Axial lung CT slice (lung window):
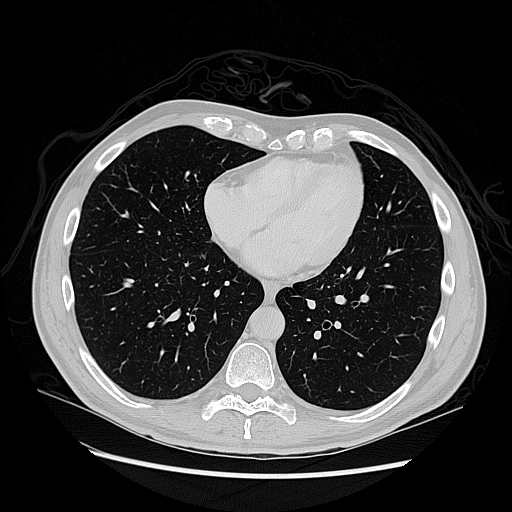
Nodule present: no